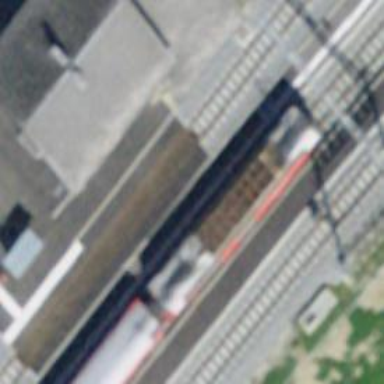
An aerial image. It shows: Railway stop with public transport stop position.